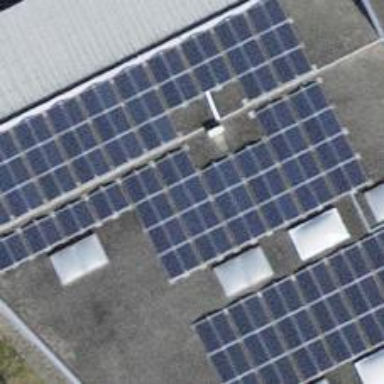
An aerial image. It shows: Solar power generator with photovoltaic panels.